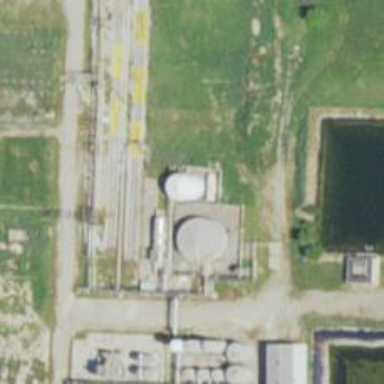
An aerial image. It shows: Storage tank with man-made structure.